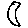
Label: moon